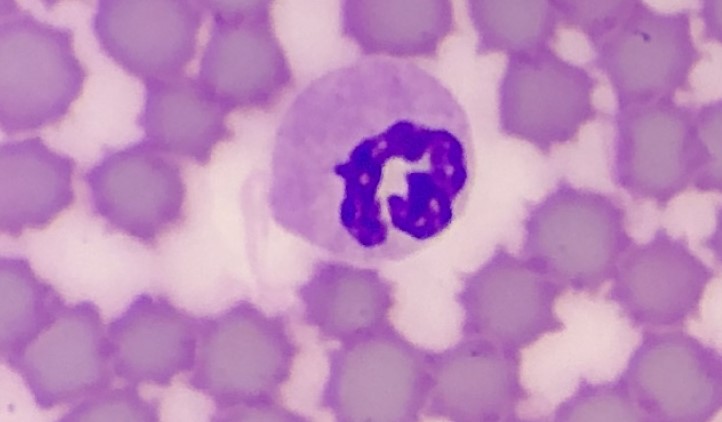
White blood cell type: Neutrophil